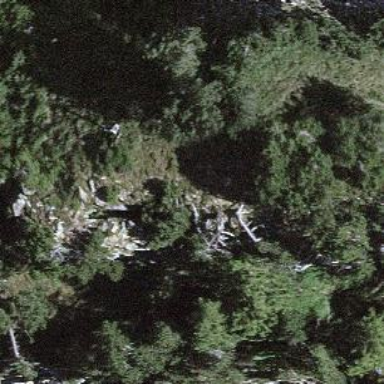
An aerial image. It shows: Patch of scrub vegetation.